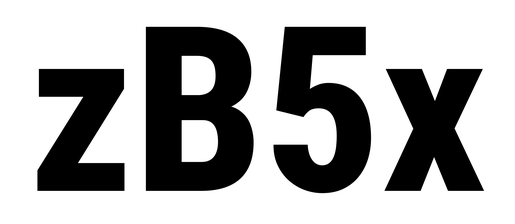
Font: Roboto_Condensed_ExtraBold